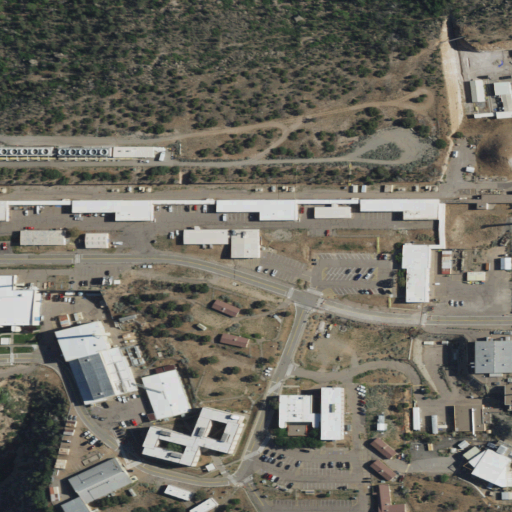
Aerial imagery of mountain in New Mexico named Mesita de Los Alamos containing medium intensity development, evergreen forest, high intensity development, low intensity development, shrub, and open development